Interaction volume radius: 5 \u00c5
Interaction volume height: 50 \u00c5
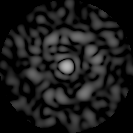
Disorder parameter: 0.8395